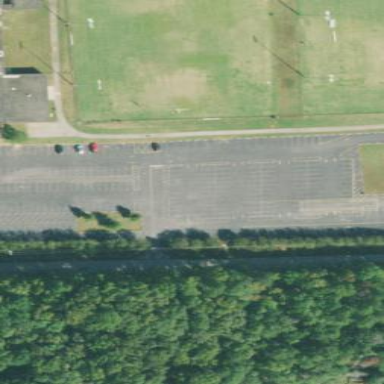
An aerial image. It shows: Parking area.